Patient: sex M, age 44
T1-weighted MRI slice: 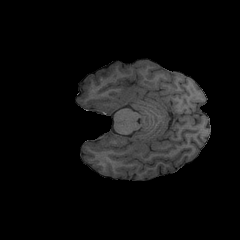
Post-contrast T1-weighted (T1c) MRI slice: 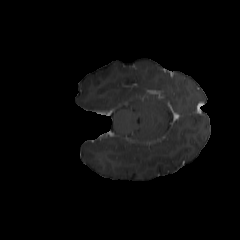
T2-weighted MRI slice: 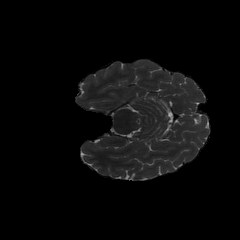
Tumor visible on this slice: no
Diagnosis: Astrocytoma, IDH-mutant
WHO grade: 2